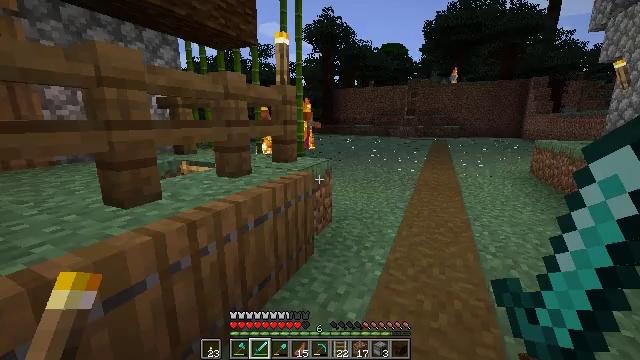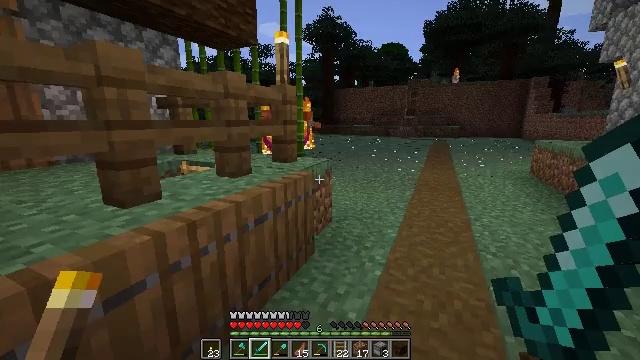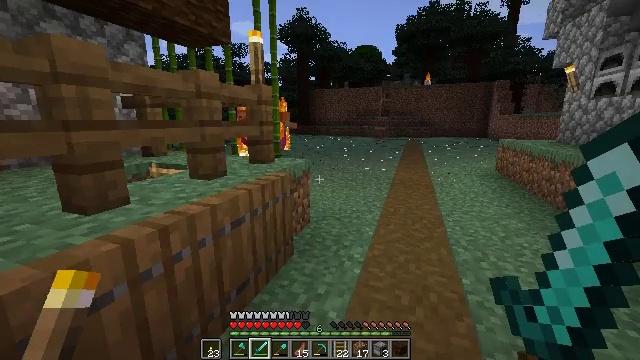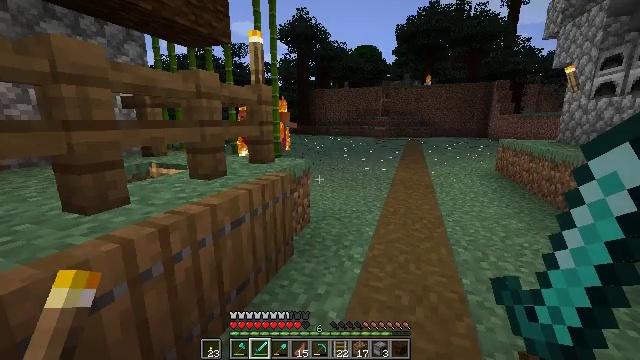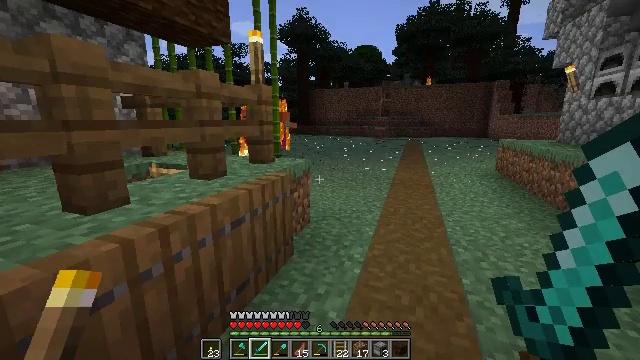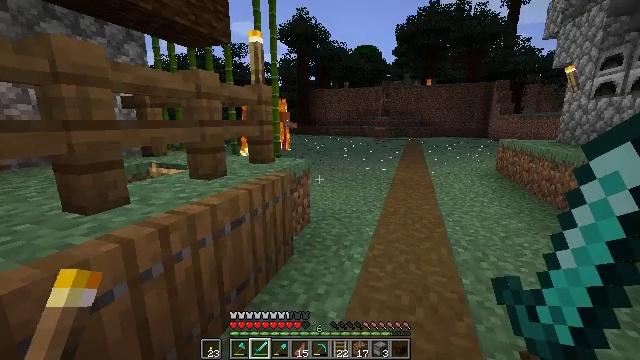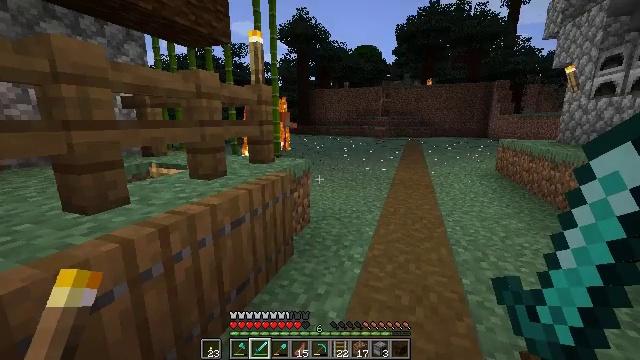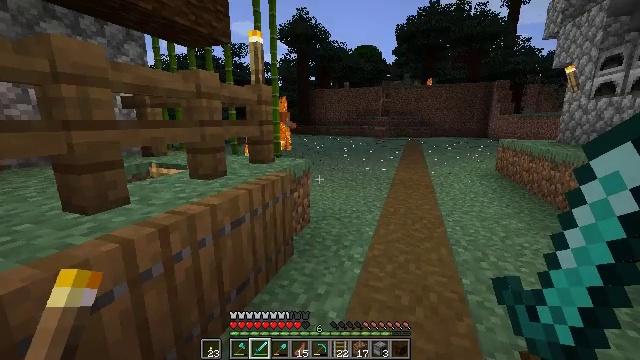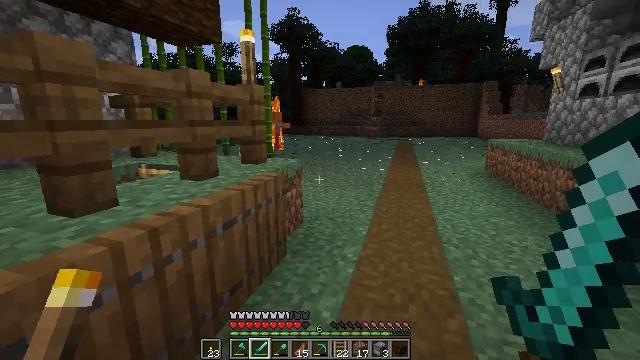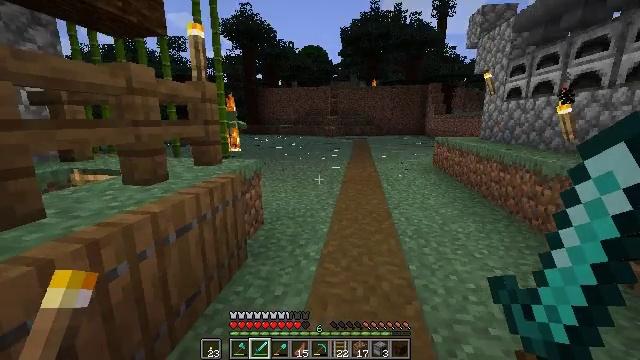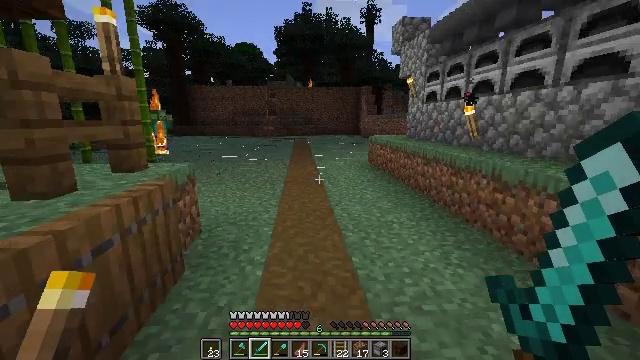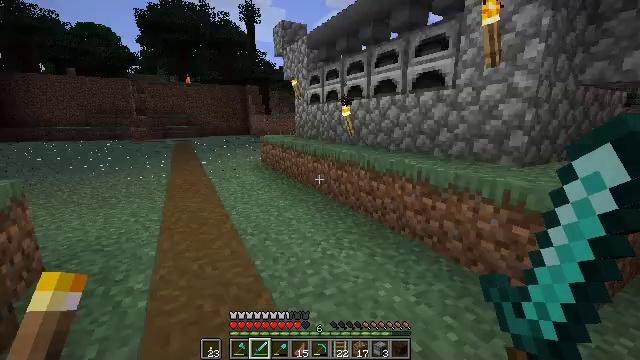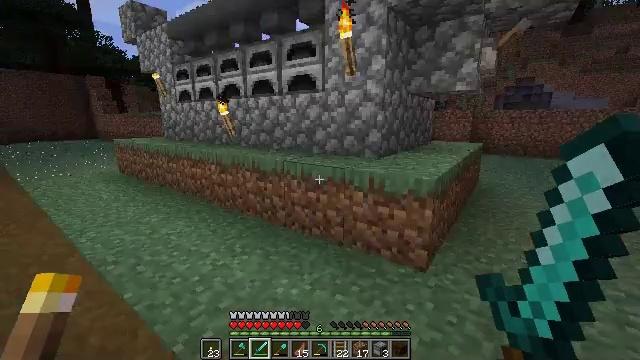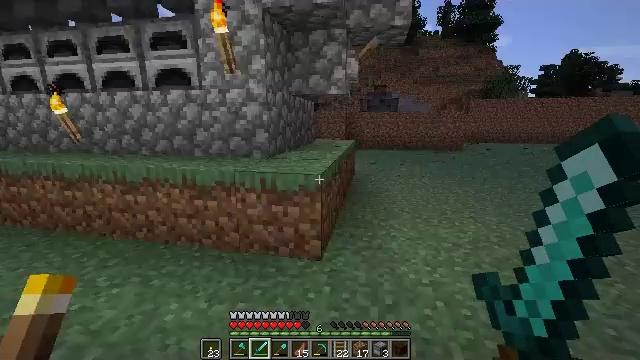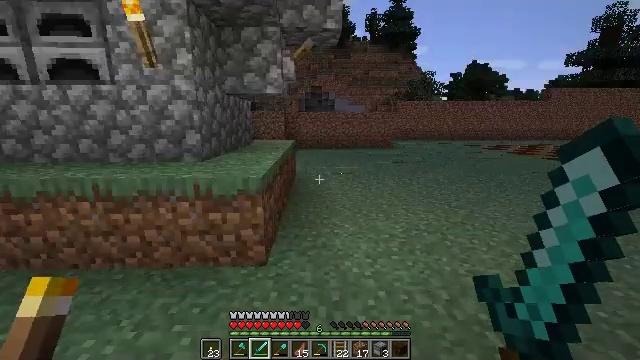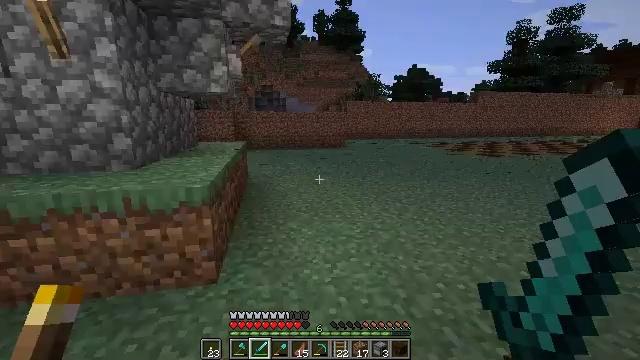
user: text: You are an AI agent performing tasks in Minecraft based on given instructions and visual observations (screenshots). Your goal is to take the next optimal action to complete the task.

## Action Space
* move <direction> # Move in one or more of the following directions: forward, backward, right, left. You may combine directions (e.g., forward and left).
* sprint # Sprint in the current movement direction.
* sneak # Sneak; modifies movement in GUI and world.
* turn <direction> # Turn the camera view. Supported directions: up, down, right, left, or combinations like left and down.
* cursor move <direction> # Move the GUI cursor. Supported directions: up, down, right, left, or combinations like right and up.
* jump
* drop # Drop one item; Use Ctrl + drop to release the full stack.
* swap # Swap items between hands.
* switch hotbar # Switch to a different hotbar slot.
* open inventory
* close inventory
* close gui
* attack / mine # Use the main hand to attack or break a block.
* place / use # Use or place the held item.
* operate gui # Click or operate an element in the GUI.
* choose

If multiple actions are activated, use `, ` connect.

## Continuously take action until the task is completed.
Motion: motion action
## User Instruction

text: Break the fern to clear the area.
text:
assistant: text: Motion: no_op
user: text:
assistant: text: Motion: turn right
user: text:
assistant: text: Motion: no_op
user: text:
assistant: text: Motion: no_op
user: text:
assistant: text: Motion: no_op
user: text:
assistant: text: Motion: no_op
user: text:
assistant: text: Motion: no_op
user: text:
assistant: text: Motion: turn right
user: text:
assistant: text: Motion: turn right
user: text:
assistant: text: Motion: turn right
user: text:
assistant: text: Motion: turn right
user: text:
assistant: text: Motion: turn right
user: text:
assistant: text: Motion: turn right
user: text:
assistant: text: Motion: move forward, turn right
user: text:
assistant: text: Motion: move forward, turn right
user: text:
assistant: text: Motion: move forward, turn right
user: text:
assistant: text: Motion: move forward, turn right
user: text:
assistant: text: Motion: move forward, sprint, turn right
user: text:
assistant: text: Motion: move forward, sprint, turn right
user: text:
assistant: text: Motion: move forward, sprint
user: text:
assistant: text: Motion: move forward, sprint
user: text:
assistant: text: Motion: move forward
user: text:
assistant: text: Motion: move forward
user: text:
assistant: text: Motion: move forward, sprint
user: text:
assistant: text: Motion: move forward, sprint
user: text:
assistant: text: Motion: move forward, sprint
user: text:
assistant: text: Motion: move forward, sprint, turn right
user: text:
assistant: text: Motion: move forward, turn right
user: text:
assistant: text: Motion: move forward, turn right
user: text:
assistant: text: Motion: move forward, turn right, jump